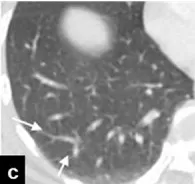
Serial axial chest CT at eight months prior.
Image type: radiology (ct)